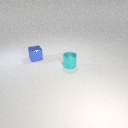
small cyan metal cylinder in front of small blue metal cube